Field crop: maize
Growth stage: 2
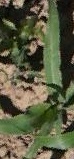
Species: maize